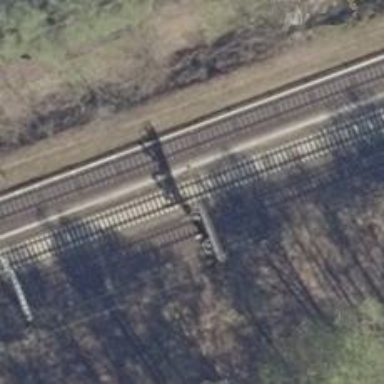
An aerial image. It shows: Railway signal.